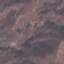
Land use / land cover class: HerbaceousVegetation